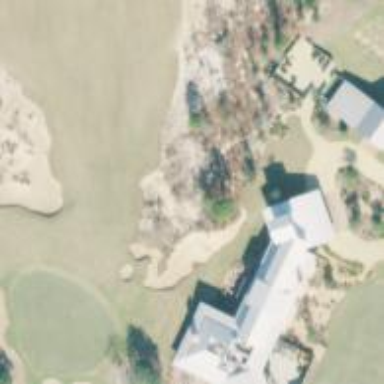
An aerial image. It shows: Clubhouse building associated with golf course.